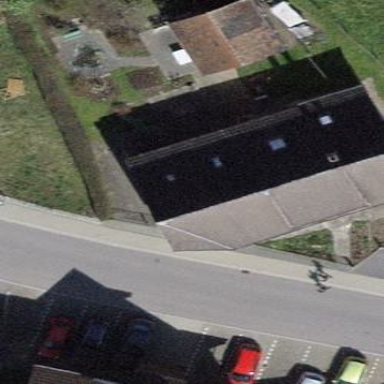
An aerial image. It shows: Detached building with gabled roof.